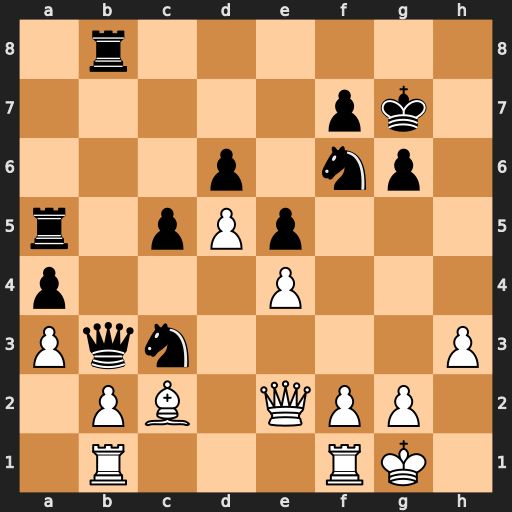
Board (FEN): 1r6/5pk1/3p1np1/r1pPp3/p3P3/Pqn4P/1PB1QPP1/1R3RK1
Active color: w
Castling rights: -
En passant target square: -
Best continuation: bxc3 Qxa3 Rxb8